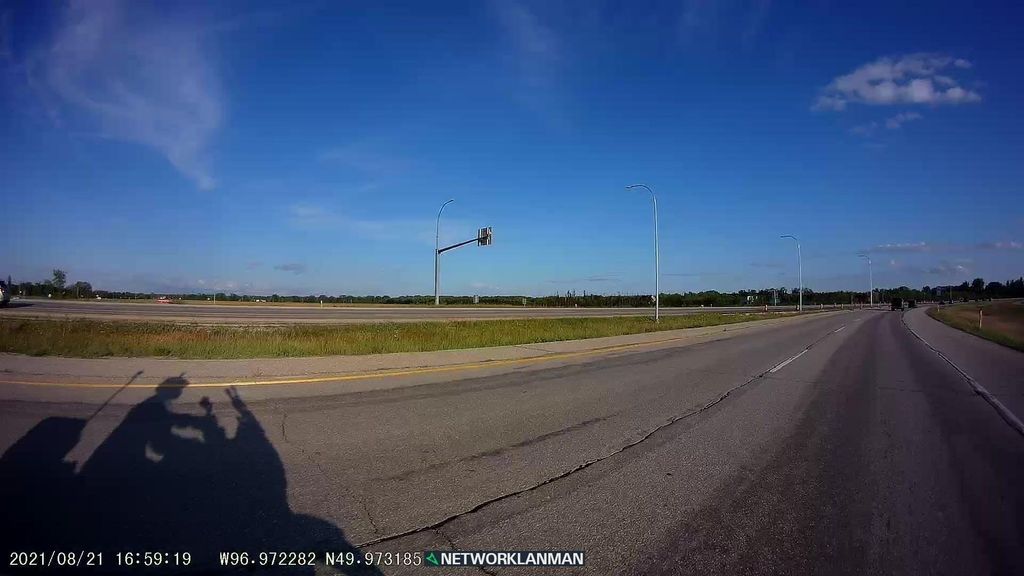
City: winnipeg